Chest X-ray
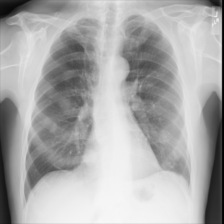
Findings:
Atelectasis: negative
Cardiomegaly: negative
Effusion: negative
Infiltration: negative
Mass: negative
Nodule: positive
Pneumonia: negative
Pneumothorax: negative
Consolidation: negative
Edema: negative
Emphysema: negative
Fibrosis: negative
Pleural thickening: negative
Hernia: negative